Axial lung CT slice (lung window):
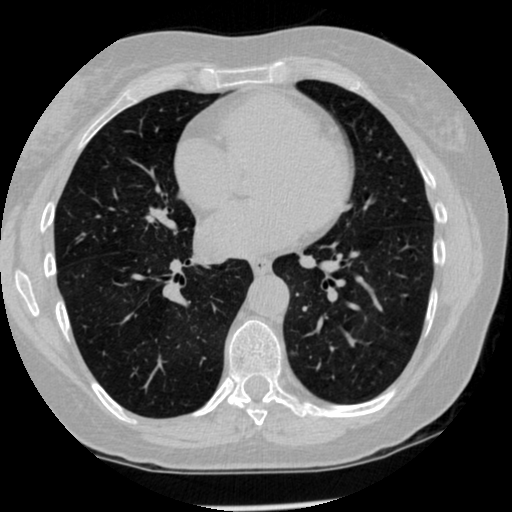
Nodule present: no